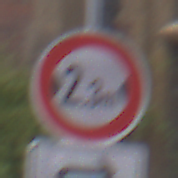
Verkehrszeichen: TatsaechlicheBreite2Komma3
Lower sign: RichtungsangabeDurchPfeile5
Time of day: Midday
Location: Outdoor (Urban)
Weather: Overcast
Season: NotSpecified
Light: Natural